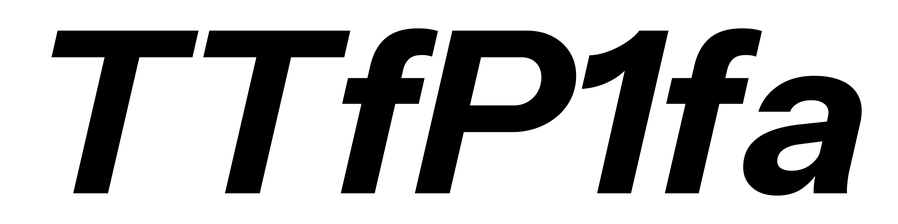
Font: InstrumentSans-Italic_Bold_Italic